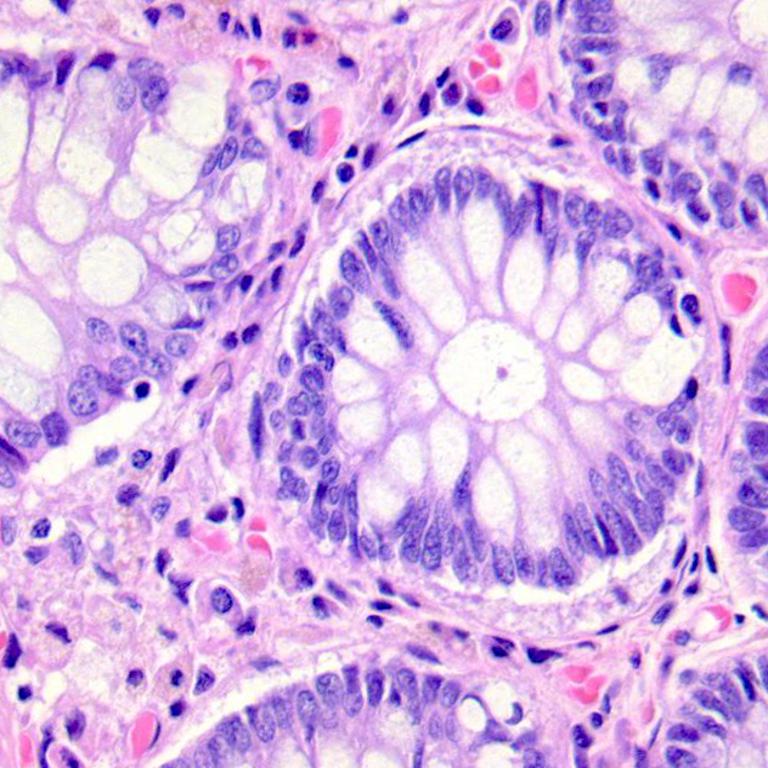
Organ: colon
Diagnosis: benign